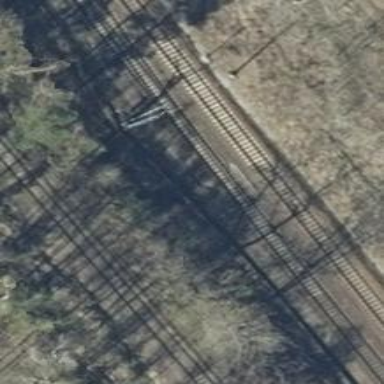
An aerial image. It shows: Railway switch.